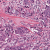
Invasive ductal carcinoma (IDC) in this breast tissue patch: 0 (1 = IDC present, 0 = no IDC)